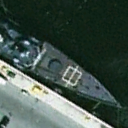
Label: cruiser